Question: I am making a heavily skinned application. I am trying to implement a tab control in WPF. I have already began to skin the tabitems and their respective backgrounds. However, I noticed with only two tabitems on the tab control fills the remaining space with just white. What property do I have to style to change this white space? Any help is appreciated, below is a reference picture as well as my xaml.
Picture:

XAML:
'''
<TabControl Margin="0,35,0,0" Background="#1F1F1F">
<TabControl.Resources>
<Style TargetType="TabItem">
<Setter Property="Template">
<Setter.Value>
<ControlTemplate TargetType="TabItem">
<Grid Name="Panel">
<Border Name="Border" BorderThickness="1,1,1,0" BorderBrush="Gainsboro" CornerRadius="4,4,0,0" Margin="2,0">
<ContentPresenter x:Name="ContentSite"
VerticalAlignment="Center"
HorizontalAlignment="Center"
ContentSource="Header"
Margin="10,2"/>
</Border>
</Grid>
<ControlTemplate.Triggers>
<Trigger Property="IsSelected" Value="False">
<Setter TargetName="Panel" Property="Background" Value="LightGray" />
<Setter TargetName="Panel" Property="TextBlock.Foreground" Value="Black"></Setter>
</Trigger>
<Trigger Property="IsSelected" Value="True">
<Setter TargetName="Panel" Property="Background" Value="#4d4d4d" />
<Setter TargetName="Panel" Property="TextBlock.Foreground" Value="White"></Setter>
</Trigger>
</ControlTemplate.Triggers>
</ControlTemplate>
</Setter.Value>
</Setter>
</Style>
</TabControl.Resources>
<TabItem Header="Settings">
</TabItem>
<TabItem Header="Results">
</TabItem>
</TabControl>
'''
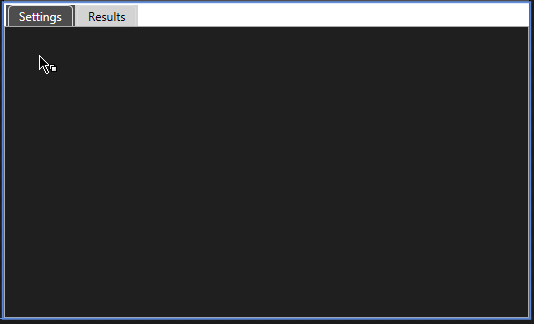
Answer: Just wrap your TabControl by a border of the desired color. Put the Margin property in this border:
'''
<Border Margin="0,35,0,0" Background="DesiredColor">
<TabControl Background="#1F1F1F">
...
</TabControl>
</Border>
'''
The white (or better transparent) color of the header background is fixed in the control template of TabControl. It would also be possible to change it but it is more complicated. So I would suggest this solution if you just want to have the visual effect.